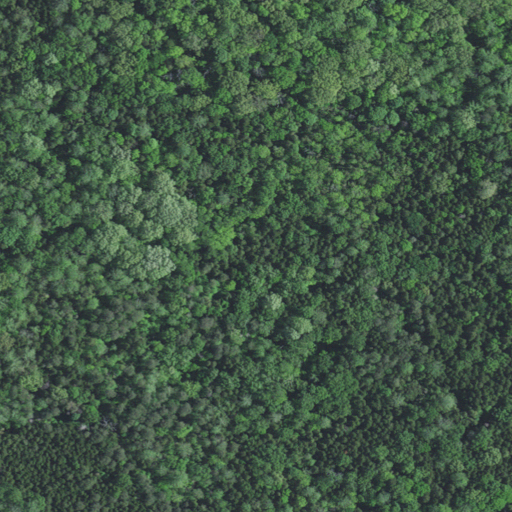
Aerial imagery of valley in Kentucky named Doyel Valley containing evergreen forest, mixed forest, and deciduous forest